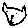
Label: cat